Field crop: maize
Growth stage: 2
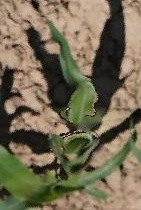
Species: maize